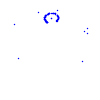
Particle: pion